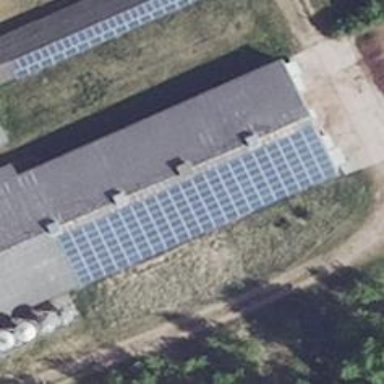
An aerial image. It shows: Solar photovoltaic panel generating electricity through small installation.